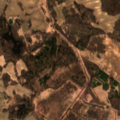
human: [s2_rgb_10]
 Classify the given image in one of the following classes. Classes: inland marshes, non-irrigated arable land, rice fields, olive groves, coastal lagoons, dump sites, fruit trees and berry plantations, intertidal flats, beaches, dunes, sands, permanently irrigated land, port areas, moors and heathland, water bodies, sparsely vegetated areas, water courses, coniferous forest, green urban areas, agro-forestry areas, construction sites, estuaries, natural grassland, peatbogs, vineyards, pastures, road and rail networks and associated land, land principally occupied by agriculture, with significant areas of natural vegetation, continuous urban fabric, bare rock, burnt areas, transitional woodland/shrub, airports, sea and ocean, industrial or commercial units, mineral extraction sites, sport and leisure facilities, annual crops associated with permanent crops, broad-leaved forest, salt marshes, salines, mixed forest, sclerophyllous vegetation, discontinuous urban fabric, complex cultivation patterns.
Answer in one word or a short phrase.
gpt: non-irrigated arable land, complex cultivation patterns, land principally occupied by agriculture, with significant areas of natural vegetation, broad-leaved forest, mixed forest, transitional woodland/shrub